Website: ulta-beauty
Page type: address-validator
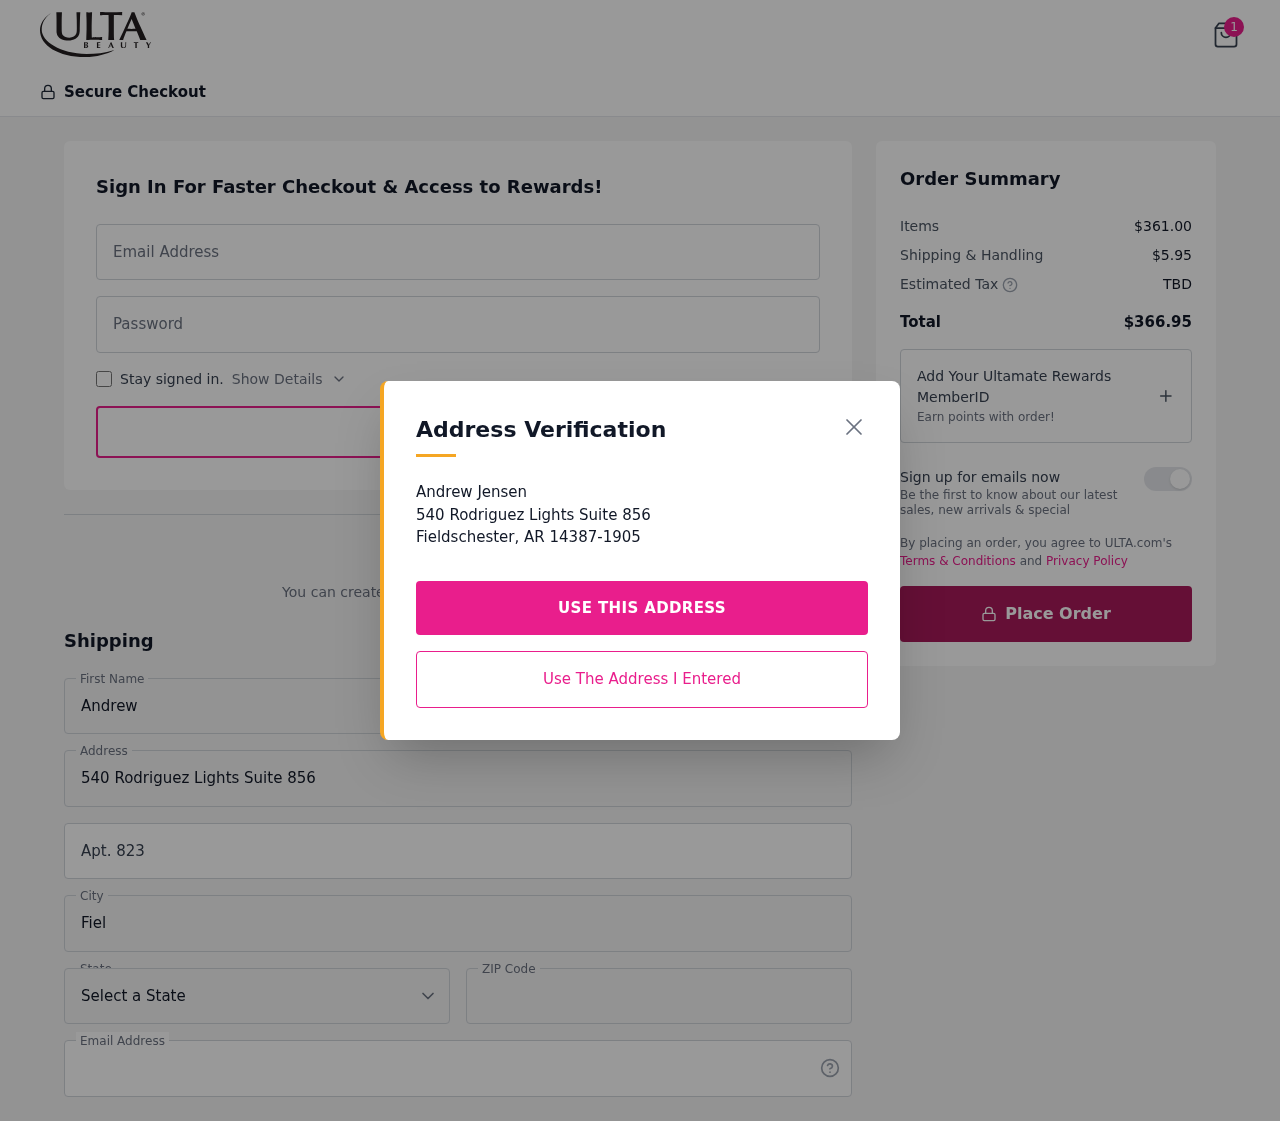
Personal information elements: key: PII_CITY
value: Fieldschester
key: PII_EMAIL
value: andrew_jensen@hotmail.com
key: PII_FIRSTNAME
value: Andrew
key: PII_LASTNAME
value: Jensen
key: PII_POSTCODE
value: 14387
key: PII_STATE_ABBR
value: AR
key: PII_STREET
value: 540 Rodriguez Lights Suite 856
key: PII_STREET2
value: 540 Rodriguez Lights Suite 856
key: PII_STREET2
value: Apt. 823
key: PII_FULLNAME2
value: Andrew Jensen
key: PII_CITY2
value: Fieldschester
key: PII_STATE_ABBR2
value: AR
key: PII_POSTCODE_FULL
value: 14387
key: PII_POSTCODE_EXT
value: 1905
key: PII_POSTCODE_NUMERIC
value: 14387
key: PII_POSTCODE_EXT_NUMERIC
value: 1905
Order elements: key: ORDER_NUM_ITEMS
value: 1
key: ORDER_SUBTOTAL
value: $361.00
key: ORDER_SHIPPING_COST
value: $5.95
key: ORDER_TOTAL
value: $366.95